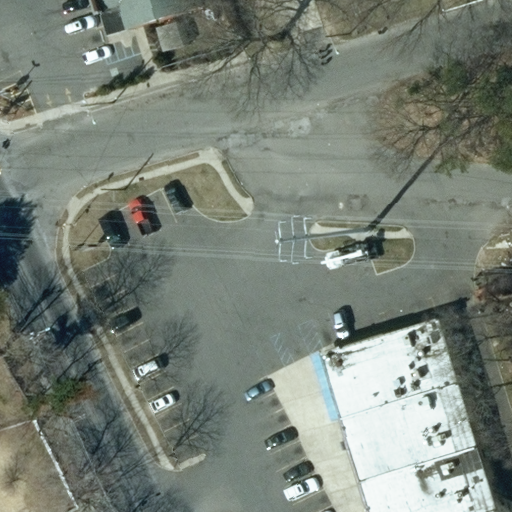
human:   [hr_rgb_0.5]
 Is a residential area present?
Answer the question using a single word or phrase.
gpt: yes

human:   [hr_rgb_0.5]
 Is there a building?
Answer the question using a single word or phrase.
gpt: yes

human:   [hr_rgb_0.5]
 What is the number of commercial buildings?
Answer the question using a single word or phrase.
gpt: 0

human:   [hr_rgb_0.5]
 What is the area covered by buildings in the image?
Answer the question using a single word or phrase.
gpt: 208m2

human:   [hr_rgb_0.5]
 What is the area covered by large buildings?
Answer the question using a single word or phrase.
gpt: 0m2

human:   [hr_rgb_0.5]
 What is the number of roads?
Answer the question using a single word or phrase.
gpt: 3

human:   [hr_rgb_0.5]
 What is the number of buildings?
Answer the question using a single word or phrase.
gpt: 3

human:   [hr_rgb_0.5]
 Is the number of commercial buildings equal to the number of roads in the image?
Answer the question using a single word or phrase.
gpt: no

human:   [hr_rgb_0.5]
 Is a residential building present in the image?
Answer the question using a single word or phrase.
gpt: yes

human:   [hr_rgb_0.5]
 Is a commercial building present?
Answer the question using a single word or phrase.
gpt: no

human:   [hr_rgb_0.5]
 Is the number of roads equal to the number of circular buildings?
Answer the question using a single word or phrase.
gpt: no

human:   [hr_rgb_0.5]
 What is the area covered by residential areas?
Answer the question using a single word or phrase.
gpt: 10619m2

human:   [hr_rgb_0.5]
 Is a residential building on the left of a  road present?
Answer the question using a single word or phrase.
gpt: yes

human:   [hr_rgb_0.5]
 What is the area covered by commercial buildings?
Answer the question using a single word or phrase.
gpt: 0m2

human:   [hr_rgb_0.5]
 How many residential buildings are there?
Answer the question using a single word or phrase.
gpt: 2

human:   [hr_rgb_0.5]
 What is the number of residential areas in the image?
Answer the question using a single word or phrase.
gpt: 1

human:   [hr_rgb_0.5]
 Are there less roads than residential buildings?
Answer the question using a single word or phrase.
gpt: no

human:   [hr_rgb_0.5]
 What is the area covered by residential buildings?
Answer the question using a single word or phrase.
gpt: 180m2

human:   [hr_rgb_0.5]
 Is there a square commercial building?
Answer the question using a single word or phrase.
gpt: no

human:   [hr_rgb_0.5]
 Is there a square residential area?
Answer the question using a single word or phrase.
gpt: no

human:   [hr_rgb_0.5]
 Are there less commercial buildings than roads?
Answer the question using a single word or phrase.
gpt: yes

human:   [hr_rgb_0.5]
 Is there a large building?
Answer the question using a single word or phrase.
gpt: no

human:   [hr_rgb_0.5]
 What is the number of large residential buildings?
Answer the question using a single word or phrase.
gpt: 0

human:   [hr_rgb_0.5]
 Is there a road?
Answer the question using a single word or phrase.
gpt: yes

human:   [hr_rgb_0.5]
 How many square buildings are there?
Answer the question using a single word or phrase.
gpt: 0

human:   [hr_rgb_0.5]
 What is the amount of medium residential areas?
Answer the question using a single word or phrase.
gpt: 0

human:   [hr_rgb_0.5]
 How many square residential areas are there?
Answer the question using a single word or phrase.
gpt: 0

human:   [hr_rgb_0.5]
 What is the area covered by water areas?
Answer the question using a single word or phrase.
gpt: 0m2

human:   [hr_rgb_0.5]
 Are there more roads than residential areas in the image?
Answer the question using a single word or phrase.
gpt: yes

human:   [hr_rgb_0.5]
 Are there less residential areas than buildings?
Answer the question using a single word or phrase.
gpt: yes

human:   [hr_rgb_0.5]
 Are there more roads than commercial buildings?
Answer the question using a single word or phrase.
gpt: yes

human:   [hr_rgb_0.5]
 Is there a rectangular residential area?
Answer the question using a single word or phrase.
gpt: yes

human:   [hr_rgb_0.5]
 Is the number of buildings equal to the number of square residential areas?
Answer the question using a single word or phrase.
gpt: no

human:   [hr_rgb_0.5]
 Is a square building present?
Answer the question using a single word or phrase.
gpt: no

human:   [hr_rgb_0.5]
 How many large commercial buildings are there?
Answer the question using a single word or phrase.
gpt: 0

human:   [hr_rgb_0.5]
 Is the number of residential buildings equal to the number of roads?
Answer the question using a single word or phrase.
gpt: no

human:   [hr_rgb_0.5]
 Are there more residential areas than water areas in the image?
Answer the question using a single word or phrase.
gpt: yes

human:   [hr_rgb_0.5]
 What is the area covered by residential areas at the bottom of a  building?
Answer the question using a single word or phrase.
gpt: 0m2

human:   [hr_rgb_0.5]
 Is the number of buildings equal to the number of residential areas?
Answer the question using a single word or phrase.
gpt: no

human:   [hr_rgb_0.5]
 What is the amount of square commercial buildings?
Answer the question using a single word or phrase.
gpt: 0

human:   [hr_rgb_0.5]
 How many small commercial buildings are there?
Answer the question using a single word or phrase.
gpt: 0

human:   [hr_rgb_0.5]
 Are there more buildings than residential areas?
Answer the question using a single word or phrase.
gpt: yes

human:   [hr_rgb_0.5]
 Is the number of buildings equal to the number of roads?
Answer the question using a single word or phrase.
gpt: yes

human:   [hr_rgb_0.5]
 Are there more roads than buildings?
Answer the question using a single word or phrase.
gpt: no

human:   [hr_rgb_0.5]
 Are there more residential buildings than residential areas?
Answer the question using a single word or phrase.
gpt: yes

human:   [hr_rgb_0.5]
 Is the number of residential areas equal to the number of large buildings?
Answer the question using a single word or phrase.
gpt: no

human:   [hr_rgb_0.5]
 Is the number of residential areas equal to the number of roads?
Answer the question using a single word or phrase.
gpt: no

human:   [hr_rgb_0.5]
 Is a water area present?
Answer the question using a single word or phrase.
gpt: no

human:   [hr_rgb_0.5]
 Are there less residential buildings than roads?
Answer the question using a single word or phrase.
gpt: yes

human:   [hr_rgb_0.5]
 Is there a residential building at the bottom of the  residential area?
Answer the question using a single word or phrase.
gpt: yes

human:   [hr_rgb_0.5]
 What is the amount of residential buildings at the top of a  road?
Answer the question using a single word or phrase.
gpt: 1

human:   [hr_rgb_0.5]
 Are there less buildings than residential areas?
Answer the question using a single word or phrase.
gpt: no

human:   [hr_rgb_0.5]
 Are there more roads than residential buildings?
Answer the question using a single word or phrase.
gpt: yes

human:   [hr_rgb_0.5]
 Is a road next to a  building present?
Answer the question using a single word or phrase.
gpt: yes

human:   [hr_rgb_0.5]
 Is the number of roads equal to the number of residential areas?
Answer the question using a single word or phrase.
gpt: no

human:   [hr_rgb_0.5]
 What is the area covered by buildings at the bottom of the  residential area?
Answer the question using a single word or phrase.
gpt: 109m2

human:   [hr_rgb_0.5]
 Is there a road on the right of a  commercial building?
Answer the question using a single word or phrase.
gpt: no

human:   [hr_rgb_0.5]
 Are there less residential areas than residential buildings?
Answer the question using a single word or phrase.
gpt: yes

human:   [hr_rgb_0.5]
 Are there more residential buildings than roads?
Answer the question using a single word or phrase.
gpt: no

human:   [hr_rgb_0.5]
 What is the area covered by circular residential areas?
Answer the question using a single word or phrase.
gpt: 0m2

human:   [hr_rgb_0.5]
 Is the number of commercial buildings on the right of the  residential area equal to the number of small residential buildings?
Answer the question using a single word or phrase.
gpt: no

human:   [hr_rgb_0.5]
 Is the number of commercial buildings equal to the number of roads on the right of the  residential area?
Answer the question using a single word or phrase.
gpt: no

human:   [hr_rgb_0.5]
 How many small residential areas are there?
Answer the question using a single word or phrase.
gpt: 0

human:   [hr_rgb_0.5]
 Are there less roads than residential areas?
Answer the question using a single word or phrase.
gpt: no